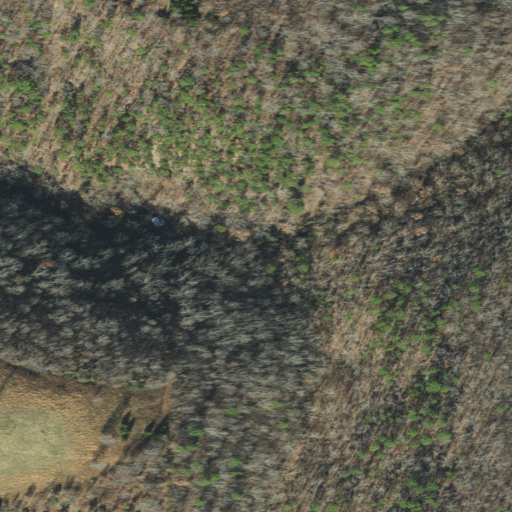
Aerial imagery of valley in Arkansas named Little Bear Cave Hollow containing deciduous forest, mixed forest, pasture, open development, and evergreen forest